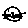
Label: cat